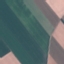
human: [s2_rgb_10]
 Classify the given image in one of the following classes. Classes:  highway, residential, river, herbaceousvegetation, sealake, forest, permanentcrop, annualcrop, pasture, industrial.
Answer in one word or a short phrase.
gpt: AnnualCrop